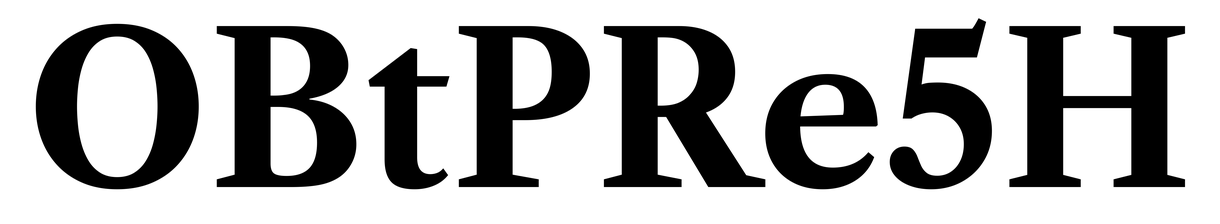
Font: LibreCaslonText_Bold